【题型】选择题　【知识点】向量　【难度】easy
如图，空间四边形 \(OABC\) 中，点 \(M\)、\(N\) 分别在 \(OA\)、\(BC\) 上，\(OM=2MA\)、\(BN=CN\)，则 \(\overrightarrow{MN} = \)（ ）

A. \(\frac{1}{2}\overrightarrow{OA} - \frac{2}{3}\overrightarrow{OB} + \frac{1}{2}\overrightarrow{OC}\) \quad
B. \(-\frac{2}{3}\overrightarrow{OA} + \frac{1}{2}\overrightarrow{OB} + \frac{1}{2}\overrightarrow{OC}\) \\
C. \(\frac{1}{2}\overrightarrow{OA} + \frac{1}{2}\overrightarrow{OB} - \frac{1}{2}\overrightarrow{OC}\) \quad
D. \(\frac{2}{3}\overrightarrow{OA} + \frac{2}{3}\overrightarrow{OB} - \frac{1}{2}\overrightarrow{OC}\)
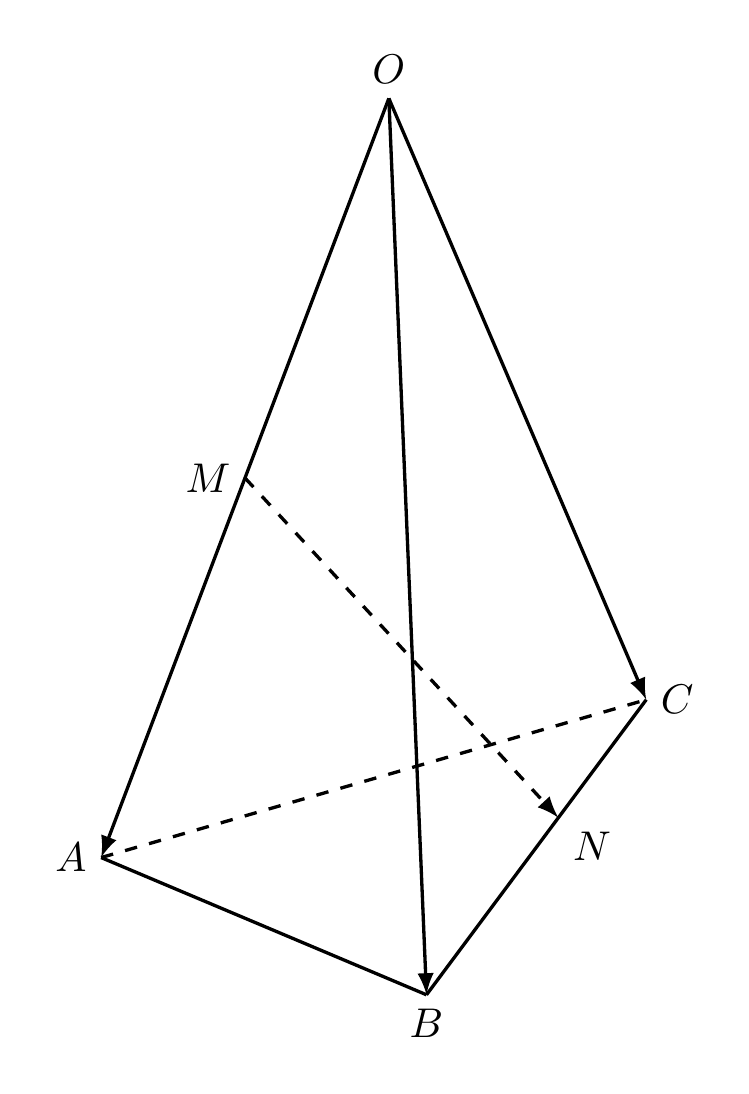
【解答】
\textbf{【答案】} \(\boldsymbol{B}\)

\noindent
\textbf{【分析】} 利用已知 \(OM=2MA\)、\(BN=CN\)，用 \(\overrightarrow{OA}\)，\(\overrightarrow{OB}\)，\(\overrightarrow{OC}\) 分别表示 \(\overrightarrow{OM}\)，\(\overrightarrow{ON}\) 即可。

\noindent
\textbf{【解答】} 解：
\[
\because BN=CN,\ \therefore \overrightarrow{ON} = \frac{1}{2}(\overrightarrow{OB} + \overrightarrow{OC}),
\]
\[
\because OM=2MA,\ \therefore \overrightarrow{OM} = \frac{2}{3}\overrightarrow{OA},
\]
\[
\therefore \overrightarrow{MN} = \overrightarrow{ON} - \overrightarrow{OM} = \frac{1}{2}\overrightarrow{OB} + \frac{1}{2}\overrightarrow{OC} - \frac{2}{3}\overrightarrow{OA}.
\]

故选：\(B\)。

\noindent
\textbf{【点评】} 本题考查了向量的线性运算，属于中档题。